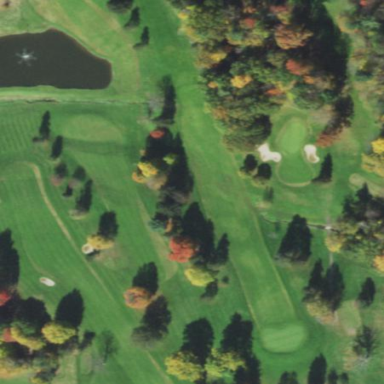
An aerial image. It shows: Golf fairway surrounded by grass.